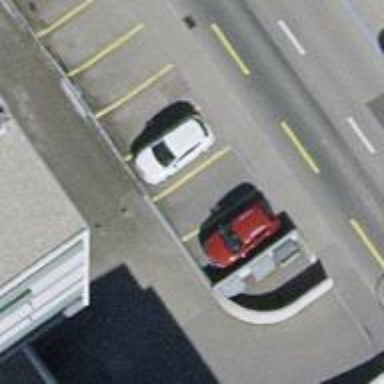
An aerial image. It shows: Parking available on the street side.